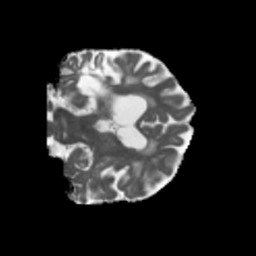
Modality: MD
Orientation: coronal
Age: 66
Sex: female
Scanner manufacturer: siemens
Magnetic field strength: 3 T
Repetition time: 5.47 s
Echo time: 0.0854 s